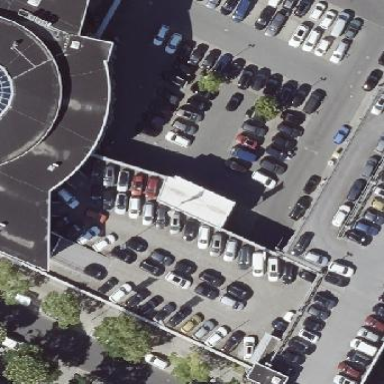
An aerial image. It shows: Building housing car shop.